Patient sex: M
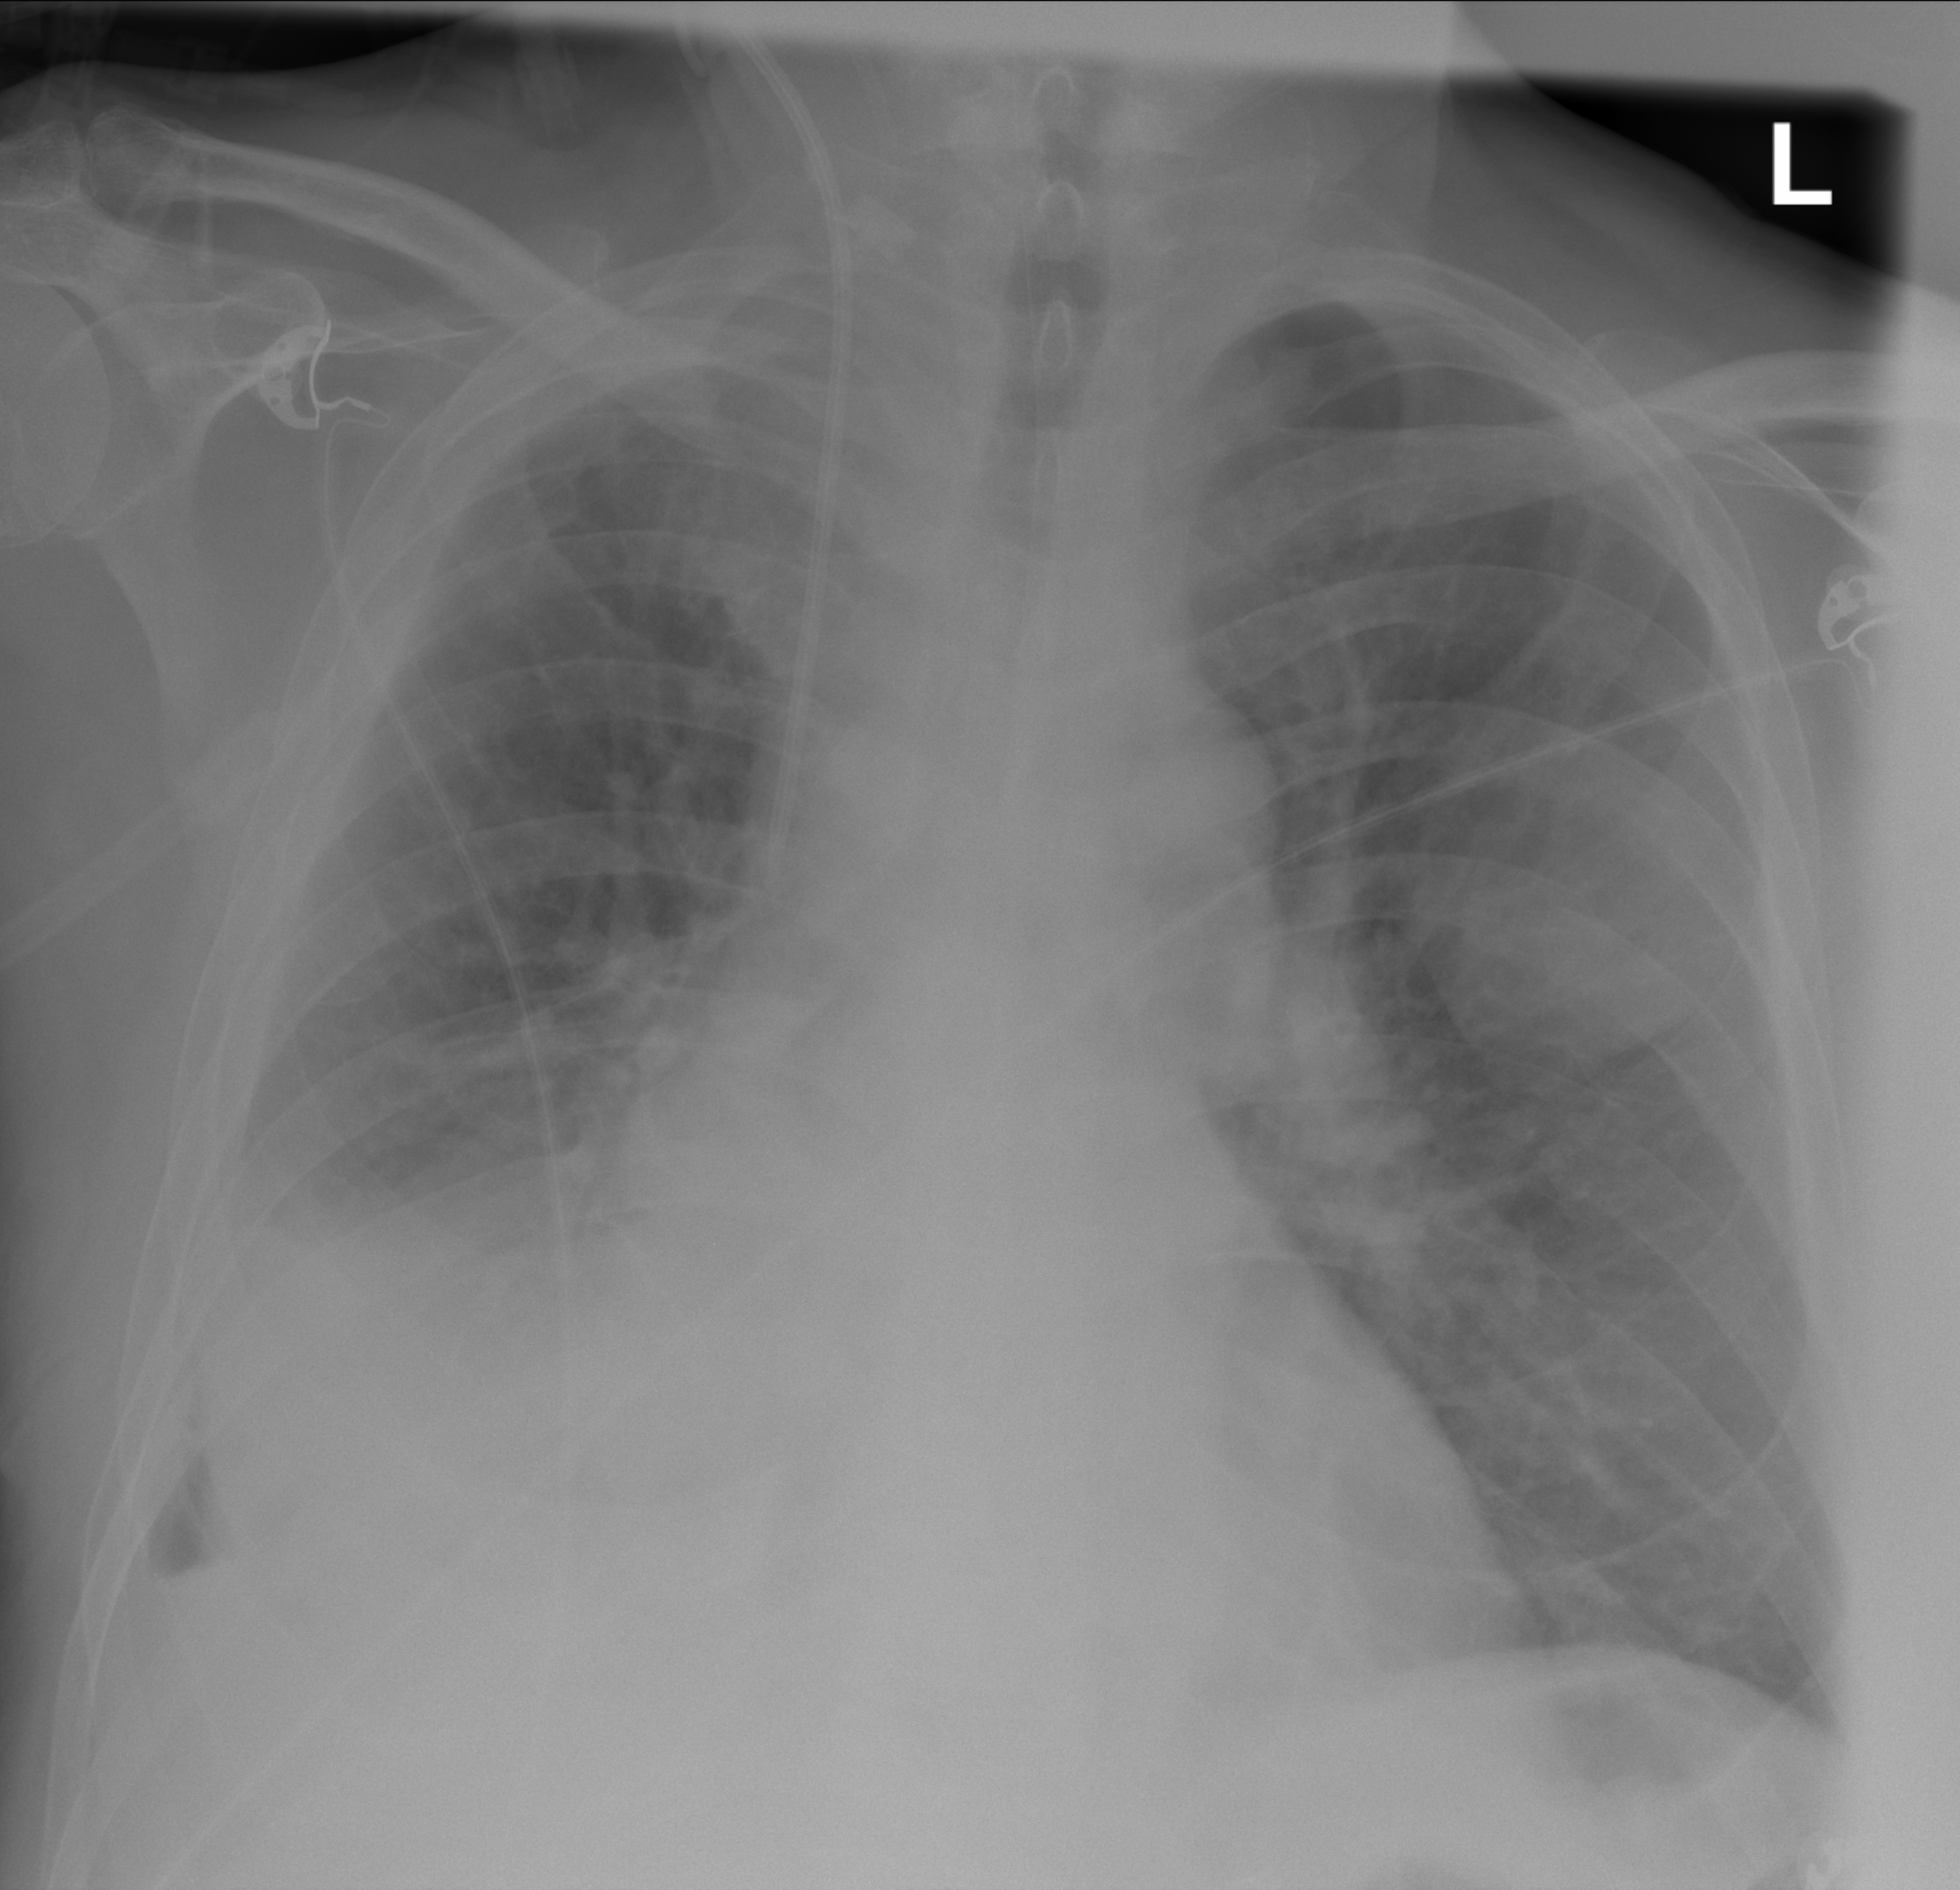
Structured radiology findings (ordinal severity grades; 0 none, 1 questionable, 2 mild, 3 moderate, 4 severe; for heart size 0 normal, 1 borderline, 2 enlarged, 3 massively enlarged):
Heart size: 1
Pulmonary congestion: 2
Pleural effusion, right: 3
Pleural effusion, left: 0
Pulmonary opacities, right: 1
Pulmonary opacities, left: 0
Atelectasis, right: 3
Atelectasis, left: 1